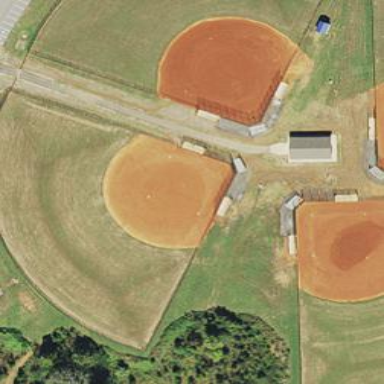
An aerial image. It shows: Softball pitch for leisure sports.